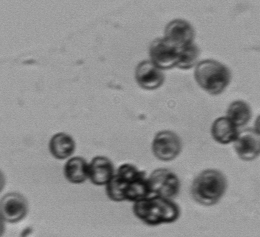
Label: Phaeocystis